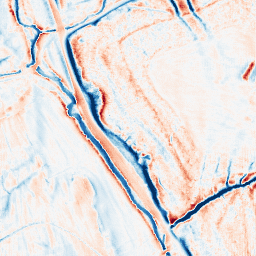
Category: classical
Decomposition family: gaussian_anisotropic
Decomposition parameters: sigma_x: 5
sigma_y: 2
Upsampling method: fft_zeropad
Upsampling parameters: scale: 4
Upsampling scale: 4